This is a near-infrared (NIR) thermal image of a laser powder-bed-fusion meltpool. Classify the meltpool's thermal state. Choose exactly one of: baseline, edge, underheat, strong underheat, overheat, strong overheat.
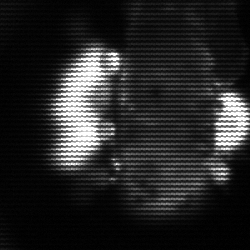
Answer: strong underheat